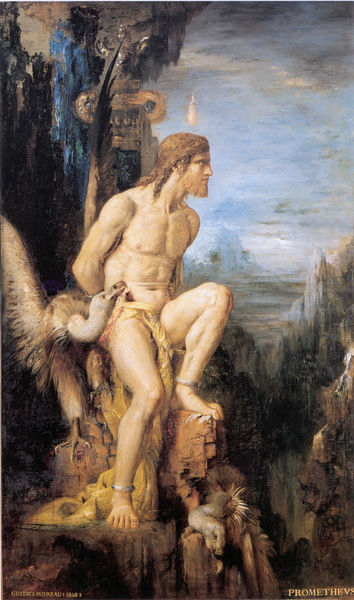
Titel: Prométhée
Künstler: Gustave Moreau
Standort: Paris
Institution: Musée Gustave Moreau
Schlagwörter: adler, akt, baum, berg, blau, dunkel, felsen, feuer, flügel, fuß, gemälde, himmel, lendenschurz, mann, meer, nackt, vogel, wasser, wunde, bäume, gelb, landschaft, ocker, see, sitzen, braun, grau, hintergrund, profil, schwarz, säule, blick, tiere, tuch, beige, symbolismus, bart, blond, barock, federn, gefieder, johannes, stein, steine, ferne, horizont, natur, vögel, rauch, gewand, gold, haare, stoff, locken, renaissance, wald, zypressen, fesseln, bein, schrift, schnabel, berge, fels, gebirge, kette, öde, kahl, schlucht, füsse, muskeln, ernst, finster, faltenwurf, knie, name, blut, hacken, antike, flamme, abgrund, felsig, landscaft, gefangen, text, brutal, ketten, strafe, beschriftung, schnäbel, mythologie, kapitell, jüngling, heiligenschein, voluten, antik, manierismus, mythologisch, mythos, sage, geier, horst, griechenland, perseus, bleich, taunus, erst, heiliger, gebirgslandschaft, strähnen, fessel, sagen, gefesselt, picken, evangelist, mine, prometheus, moreau, fel, vägel, gustave, ahintergrund, akrt, fussfesel, leber, stiff, taurus, tantalus, geuer, sysyphus, syzyphus, evengalist, prometheys, greuichenland, fußketten, fessel#, aushacken